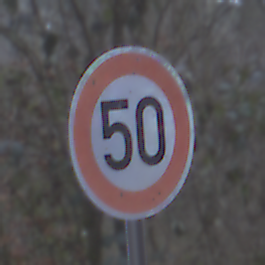
Verkehrszeichen: Geschwindigkeit50
Umgebung: Outdoor, Nature
Tageszeit: MorningAfternoon
Wetter: Overcast
Licht: Natural
Jahreszeit: Winter
Kontrast: LowContrast